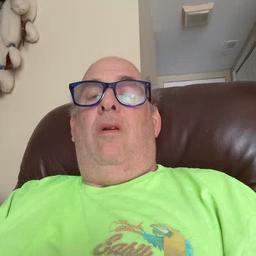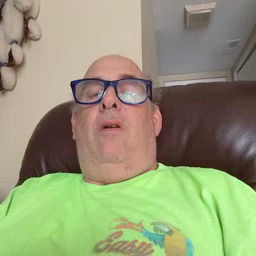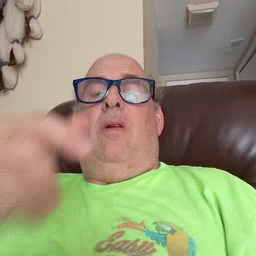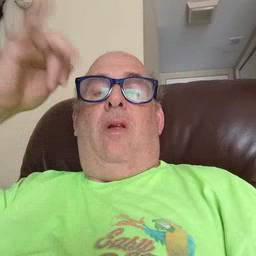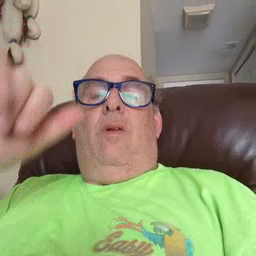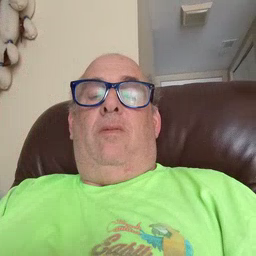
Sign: cow